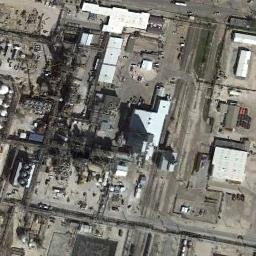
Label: industrial_area